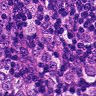
Metastatic tissue present: yes